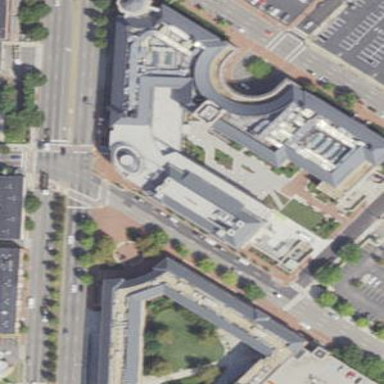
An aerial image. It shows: University building.